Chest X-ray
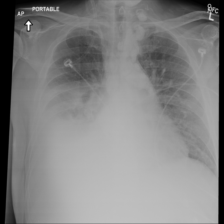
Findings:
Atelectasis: negative
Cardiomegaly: negative
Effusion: positive
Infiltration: positive
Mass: negative
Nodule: negative
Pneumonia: negative
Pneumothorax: negative
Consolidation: negative
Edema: negative
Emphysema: negative
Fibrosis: negative
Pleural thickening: negative
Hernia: negative